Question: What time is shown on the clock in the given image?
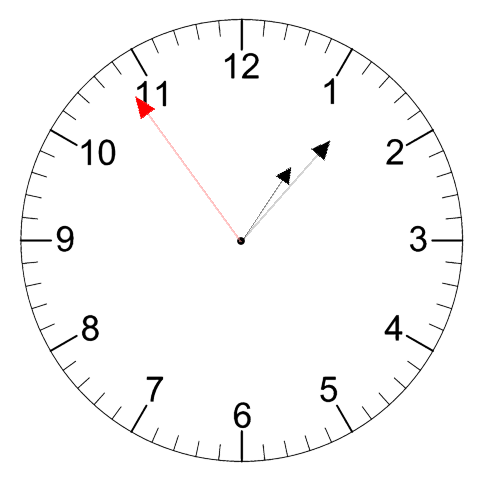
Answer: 01:06:54